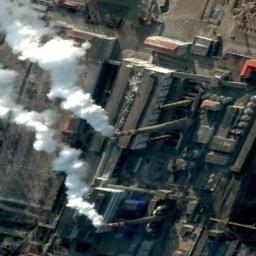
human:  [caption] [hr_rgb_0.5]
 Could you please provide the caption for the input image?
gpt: In the upper left corner of the picture, there is a smoking thermal power station .

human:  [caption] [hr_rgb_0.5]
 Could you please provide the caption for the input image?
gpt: There are plant and machinery in the thermal power station, there are four chimneys, two are smoking .

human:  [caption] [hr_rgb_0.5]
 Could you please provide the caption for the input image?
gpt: Many buildings are near the thermal power station .

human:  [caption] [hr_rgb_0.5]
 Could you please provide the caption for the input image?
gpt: The thermal power station is next to some buildings with white mist above .

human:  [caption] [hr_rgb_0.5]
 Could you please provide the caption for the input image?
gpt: There are some buildings and several chimneys on the thermal power station .